Interaction volume radius: 10 \u00c5
Interaction volume height: 15 \u00c5
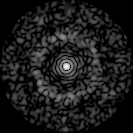
Disorder parameter: 0.8208